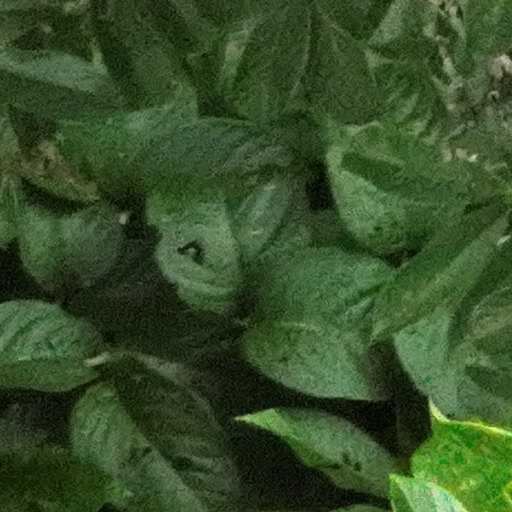
Species: Lonchocarpus heptaphyllus
GBIF accepted scientific name: Lonchocarpus heptaphyllus
Crown area (m\u00b2): 75.345